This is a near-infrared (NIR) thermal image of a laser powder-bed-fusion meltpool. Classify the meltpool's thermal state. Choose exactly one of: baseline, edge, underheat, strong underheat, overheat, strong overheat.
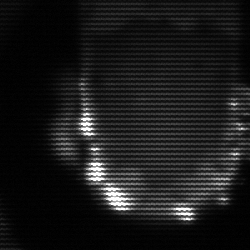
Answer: baseline